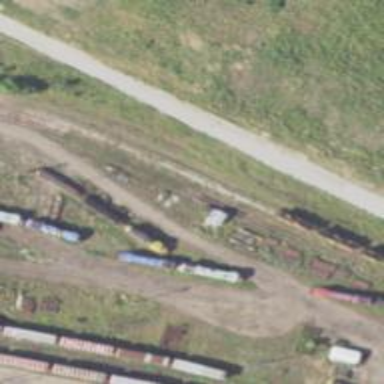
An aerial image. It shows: Railway spur service.